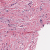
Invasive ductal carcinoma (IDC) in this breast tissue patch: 1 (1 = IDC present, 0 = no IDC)